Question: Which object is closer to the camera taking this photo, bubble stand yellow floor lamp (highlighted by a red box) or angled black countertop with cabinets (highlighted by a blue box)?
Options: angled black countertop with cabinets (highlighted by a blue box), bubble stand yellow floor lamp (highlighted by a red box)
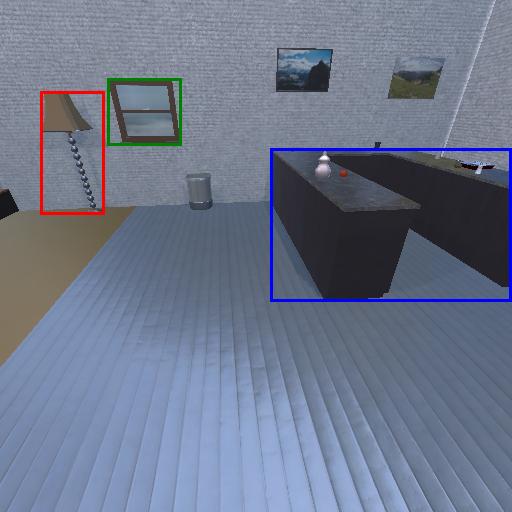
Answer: angled black countertop with cabinets (highlighted by a blue box)